【题型】解答题　【知识点】立体几何　【难度】easy
如图，在几何体$ABCDE$中，四边形$ABCD$是矩形，$AB \perp$平面$BEC$，$BE \perp EC$，$AB = BE = EC = 2$，$G$，$F$分别是线段$BE$，$DC$的中点。

(1) 求证：$GF \parallel$平面$ADE$；

(2) 设平面$AEF$与平面$BEC$的交线为$l$，求二面角$A-l-B$的余弦值。
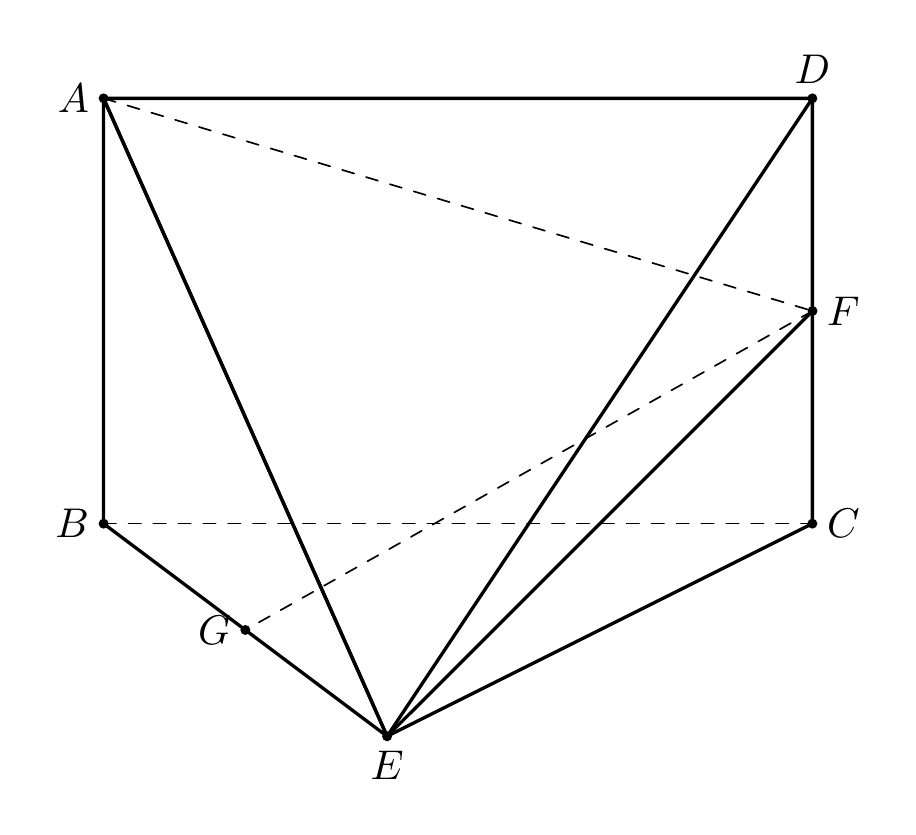
【解答】
【答案】(1) 证明见解析；\\
(2) $\boldsymbol{\dfrac{2}{3}}$

【解析】(1) 取$AE$的中点$H$，连接$HG$，$FG$，$HD$，$\because HG \parallel AB \parallel CD$，即$HG \parallel FD$，\\
$\because AB = BE = EC = 2$，$G$，$F$分别是线段$BE$，$DC$的中点，\\
$\therefore HG = FD = 1$，$\therefore$ 四边形$HGFD$为平行四边形，$\therefore GF \parallel DH$，\\
又$\because DH \subset$平面$ADE$，$GF \not\subset$平面$ADE$，$\therefore GF \parallel$平面$ADE$；

(2) 设平面$AEF$与平面$BEC$所成的锐二面角的大小为$\theta$，\\
$\because AB \perp$平面$BEC$，$FC \perp$平面$BEC$，\\
$\therefore \triangle AEF$在平面$BEC$上的射影为$\triangle BEC$，

$\because AB = BE = EC = 2$，$\angle ABE = 90^\circ$，$\therefore AE = 2\sqrt{2}$，\\
由$BE \perp EC$可得，$AD = BC = 2\sqrt{2}$，所以$AF = \sqrt{8 + 1} = 3$。

$\because G$，$F$分别是线段$BE$，$DC$的中点，$\therefore FC = 1$，$\because \angle FCE = 90^\circ$，\\
$\therefore EF = \sqrt{5}$，\\
$\therefore \cos \angle AEF = \dfrac{8 + 5 - 9}{2 \times 2\sqrt{2} \times \sqrt{5}} = \dfrac{1}{\sqrt{10}}$，

$\therefore \sin \angle AEF = \sqrt{1 - (\cos \angle AEF)^2} = \sqrt{1 - \left(\dfrac{1}{\sqrt{10}}\right)^2} = \dfrac{3}{\sqrt{10}}$，
$S_{\triangle AEF} = \dfrac{1}{2} \times 2\sqrt{2} \times \sqrt{5} \times \dfrac{3}{\sqrt{10}} = 3$，

又 $\because S_{\triangle BEC} = \dfrac{1}{2} \times 2 \times 2 = 2$，
$\therefore \cos \theta = \dfrac{S_{\triangle BEC}}{S_{\triangle AEF}} = \dfrac{2}{3}$，

故二面角$A-l-B$的余弦值为$\dfrac{2}{3}$。
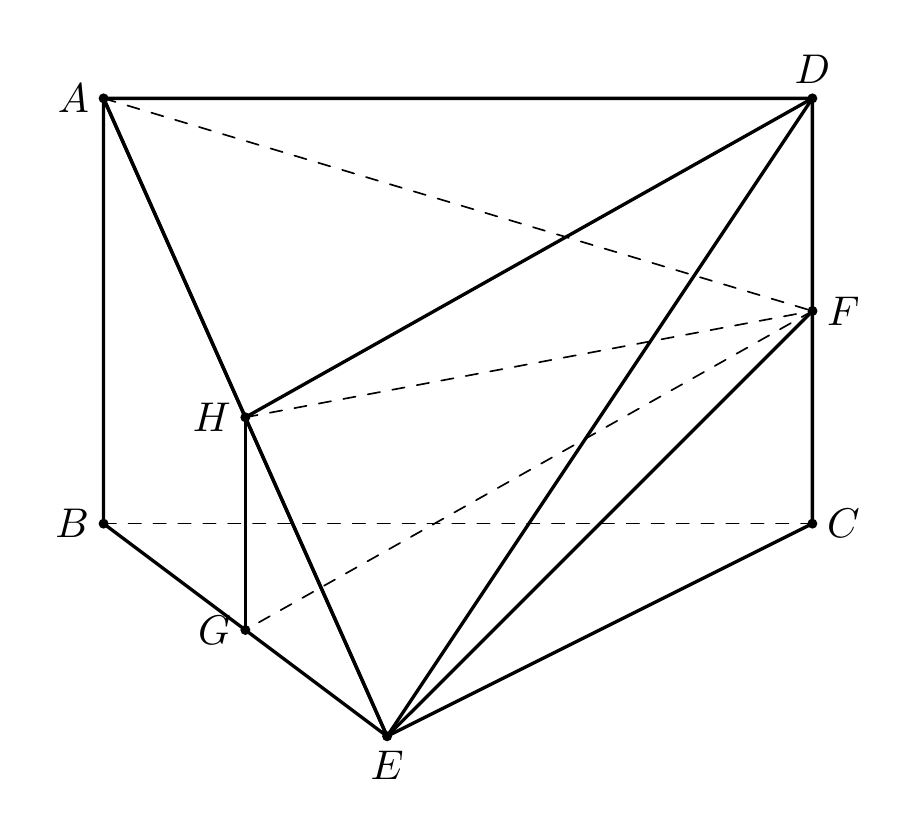